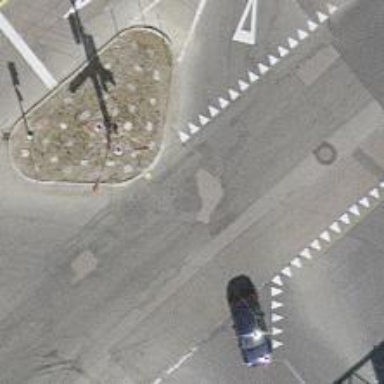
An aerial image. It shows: Footway tunnel.